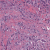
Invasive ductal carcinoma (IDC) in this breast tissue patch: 1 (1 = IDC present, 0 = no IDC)